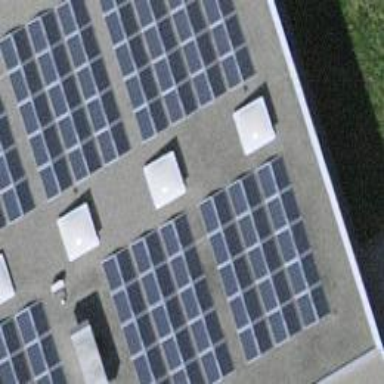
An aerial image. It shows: Solar power generator with photovoltaic panels.